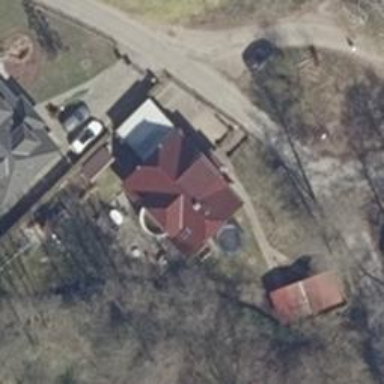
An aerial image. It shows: Simple house.